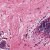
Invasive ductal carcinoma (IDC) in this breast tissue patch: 0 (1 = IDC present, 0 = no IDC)